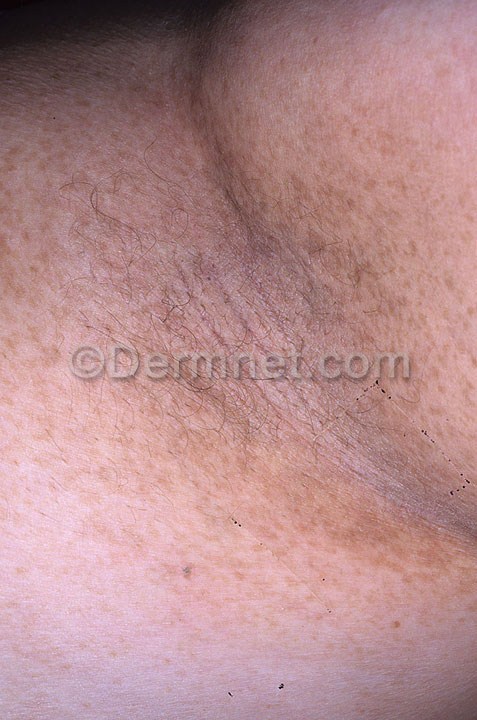
Disease: Systemic Disease